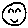
Label: smiley face